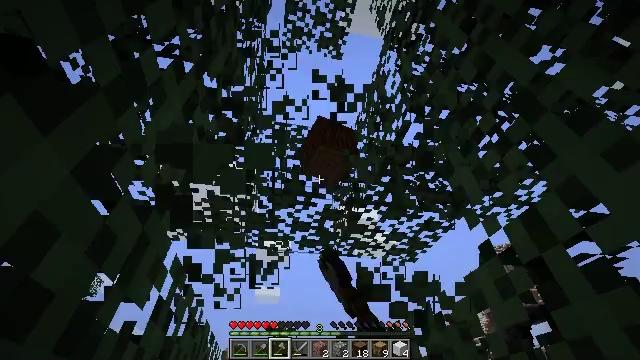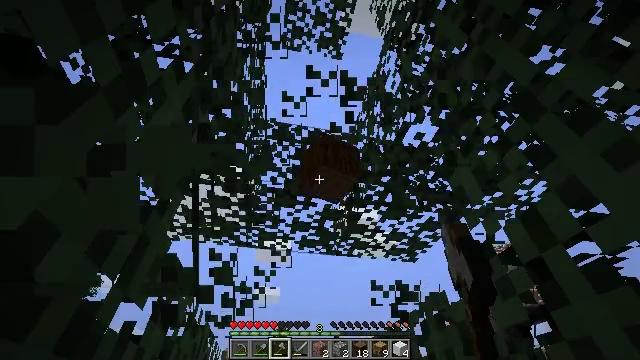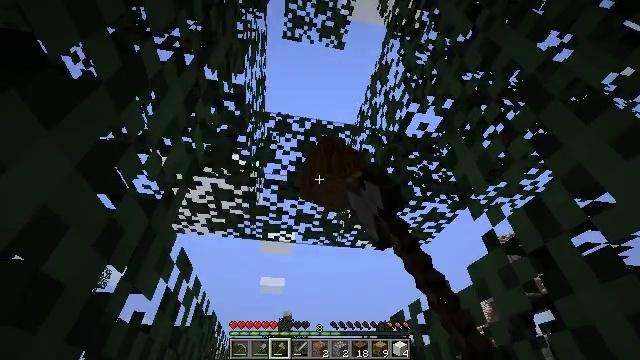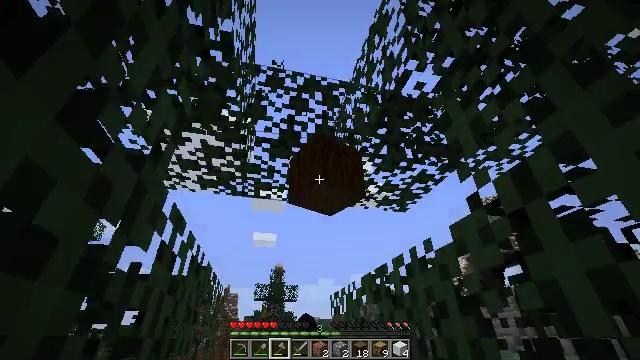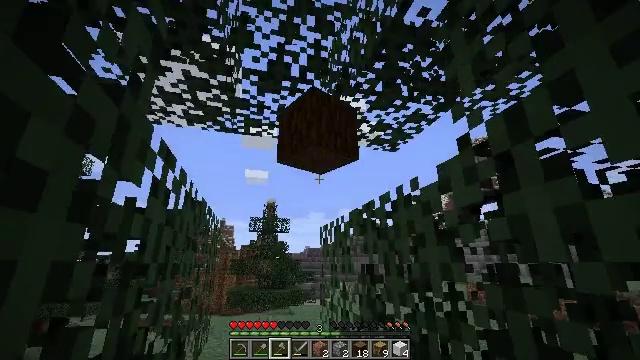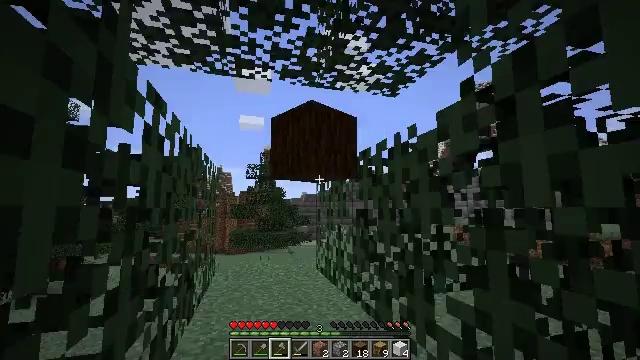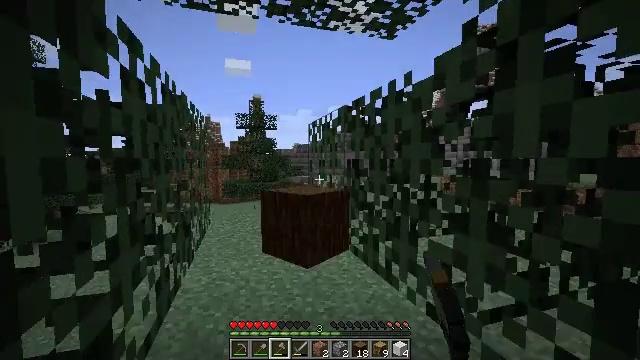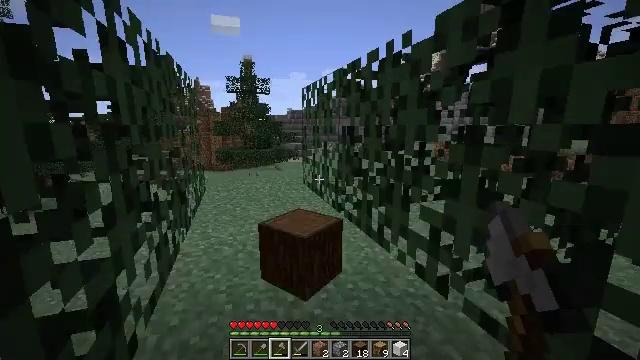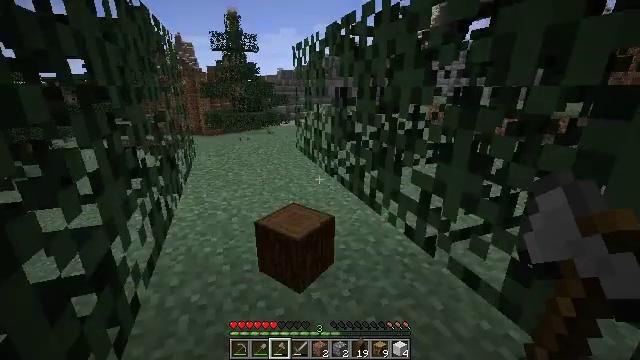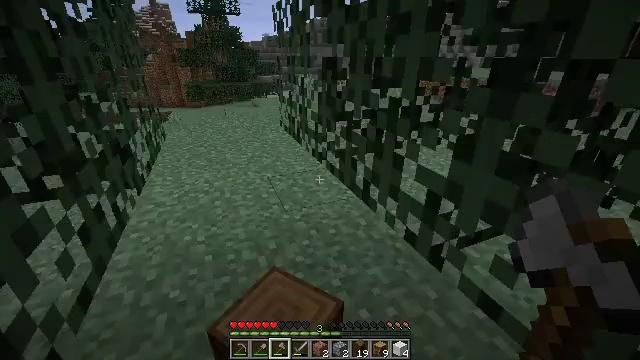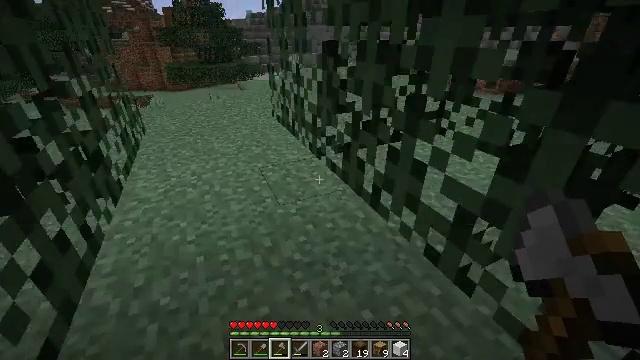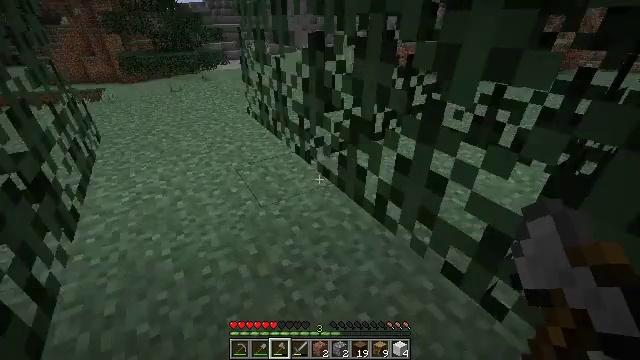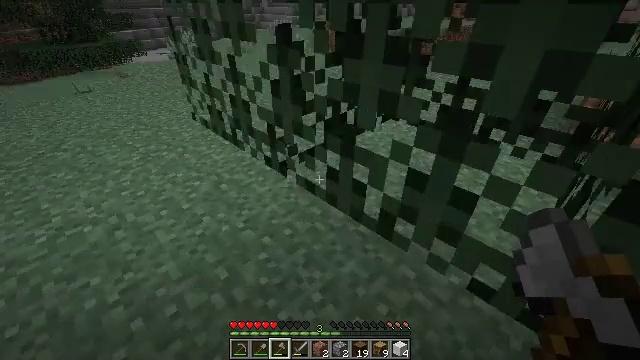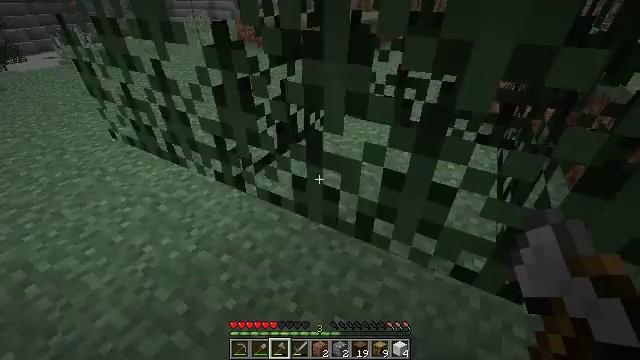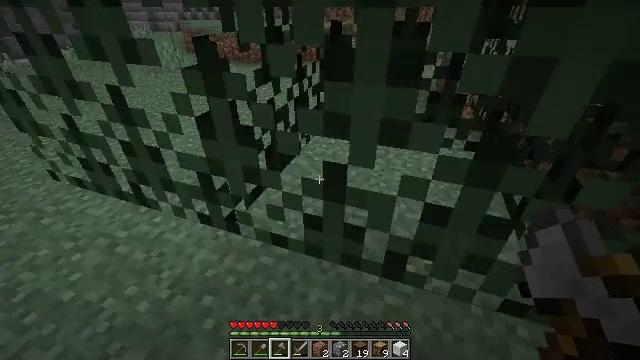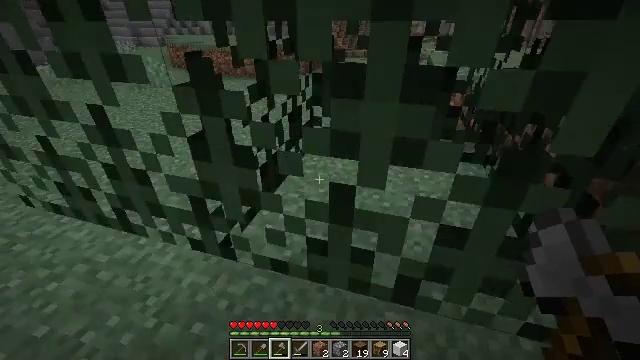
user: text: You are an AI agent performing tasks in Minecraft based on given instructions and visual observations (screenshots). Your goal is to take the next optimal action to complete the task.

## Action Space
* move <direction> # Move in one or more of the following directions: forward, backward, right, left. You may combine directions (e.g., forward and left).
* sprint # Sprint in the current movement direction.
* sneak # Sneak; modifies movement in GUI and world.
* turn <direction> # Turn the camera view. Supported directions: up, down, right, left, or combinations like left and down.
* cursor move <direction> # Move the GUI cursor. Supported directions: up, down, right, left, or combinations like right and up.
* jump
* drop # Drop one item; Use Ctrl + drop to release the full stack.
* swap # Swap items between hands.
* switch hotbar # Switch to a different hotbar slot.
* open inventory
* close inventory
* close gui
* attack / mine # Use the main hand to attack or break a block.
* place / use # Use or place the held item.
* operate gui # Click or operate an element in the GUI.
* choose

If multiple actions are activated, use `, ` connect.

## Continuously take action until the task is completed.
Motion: motion action
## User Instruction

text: craft item air
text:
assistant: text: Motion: attack / mine
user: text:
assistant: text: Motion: turn down
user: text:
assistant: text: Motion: turn right and down
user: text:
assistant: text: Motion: turn right and down
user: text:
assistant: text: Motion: turn down
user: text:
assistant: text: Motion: turn right and down
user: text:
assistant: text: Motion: turn right and down
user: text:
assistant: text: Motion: move forward, turn right and down
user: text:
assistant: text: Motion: move forward, turn right and down
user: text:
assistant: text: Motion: move forward and move left, turn right and down
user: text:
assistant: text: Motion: move forward and move left, turn right and down
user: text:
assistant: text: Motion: move forward and move left, turn right and down
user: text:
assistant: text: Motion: move forward and move left, turn right and down
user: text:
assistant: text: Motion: move forward, turn right and up
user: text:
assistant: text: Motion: move forward, turn right and up
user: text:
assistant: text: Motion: move forward and move left
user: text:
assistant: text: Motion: move forward and move left
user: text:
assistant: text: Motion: move forward and move left
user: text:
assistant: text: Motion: move forward and move left
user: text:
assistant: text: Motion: move forward and move left, turn left and up
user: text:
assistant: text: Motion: move forward and move left, turn left and up
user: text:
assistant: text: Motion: move forward and move left
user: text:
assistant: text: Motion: move forward and move left
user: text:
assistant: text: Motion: move forward and move left, turn up
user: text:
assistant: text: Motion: move forward and move left, turn right and up
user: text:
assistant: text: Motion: move forward and move left, turn right and up
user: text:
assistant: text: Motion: move forward and move left
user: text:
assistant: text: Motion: move forward and move left
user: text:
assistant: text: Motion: move forward and move left
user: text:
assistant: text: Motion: move forward and move left